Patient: sex M, age 74
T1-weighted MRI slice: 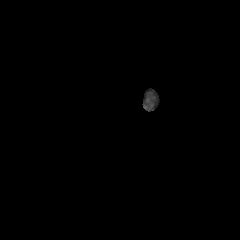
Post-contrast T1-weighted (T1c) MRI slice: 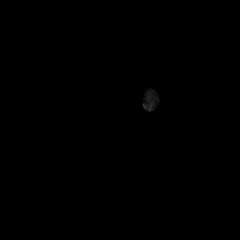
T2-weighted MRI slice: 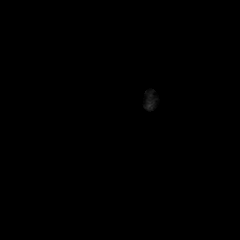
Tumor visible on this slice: no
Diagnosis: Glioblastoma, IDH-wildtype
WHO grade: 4